This time-frequency spectrogram was computed from a rotor test-rig vibration snapshot; brighter regions carry more energy. Determine the machine's mechanical condition. Answer with exactly one of: normal, misalignment, unbalance, looseness.
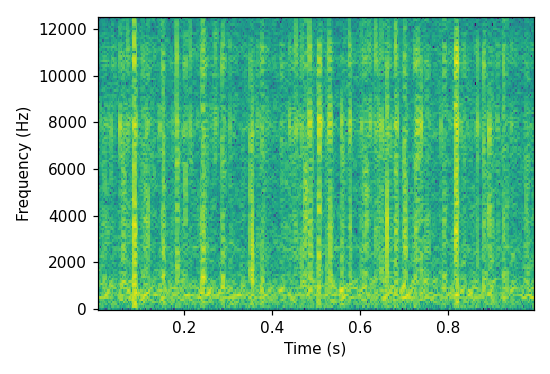
Answer: normal